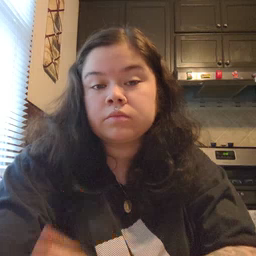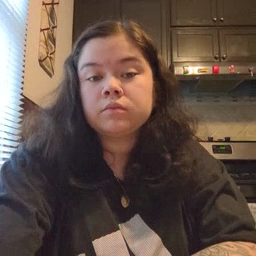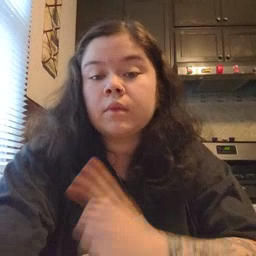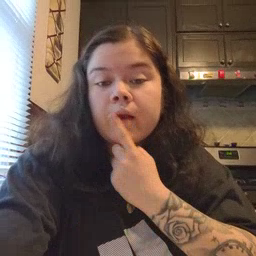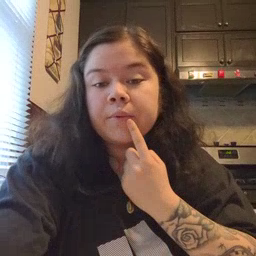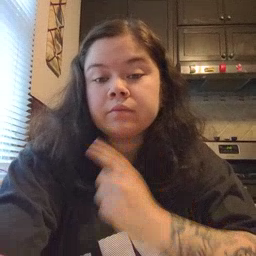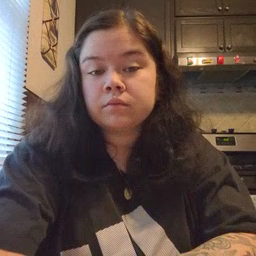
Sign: lips